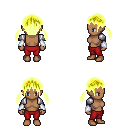
a pixel art fantasy rpg character, female body template, human, dark skin, steel arm armor, red pants, gold twin-tailed hairstyle, white cloth bracers, four views (front, back, left, right), 2x2 character sprite sheet, small pixel art, hard edges, no anti-aliasing